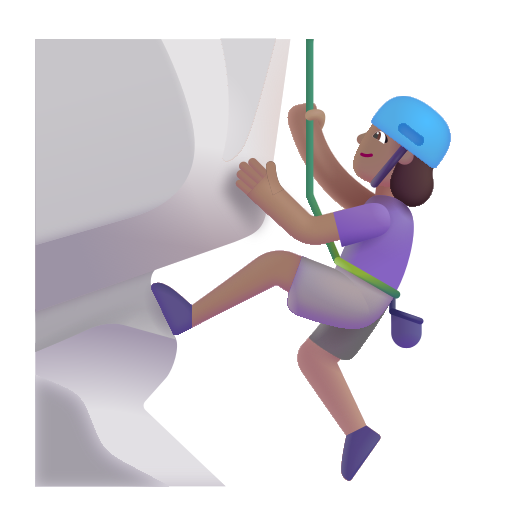
woman climbing color